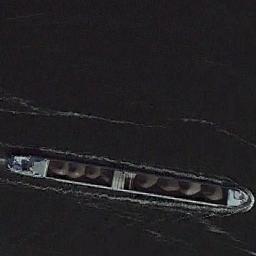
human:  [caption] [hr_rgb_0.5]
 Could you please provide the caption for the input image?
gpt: There is a ship in the black water .

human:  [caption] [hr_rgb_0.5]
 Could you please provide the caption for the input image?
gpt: The cargo ship is sailing in the deep blue water .

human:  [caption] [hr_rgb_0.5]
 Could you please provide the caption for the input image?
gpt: There is a ship at sea .

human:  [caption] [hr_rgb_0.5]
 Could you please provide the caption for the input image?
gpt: A white sand boat travels on the blue sea .

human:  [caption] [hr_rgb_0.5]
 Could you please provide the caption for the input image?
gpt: The ship is on the sea .